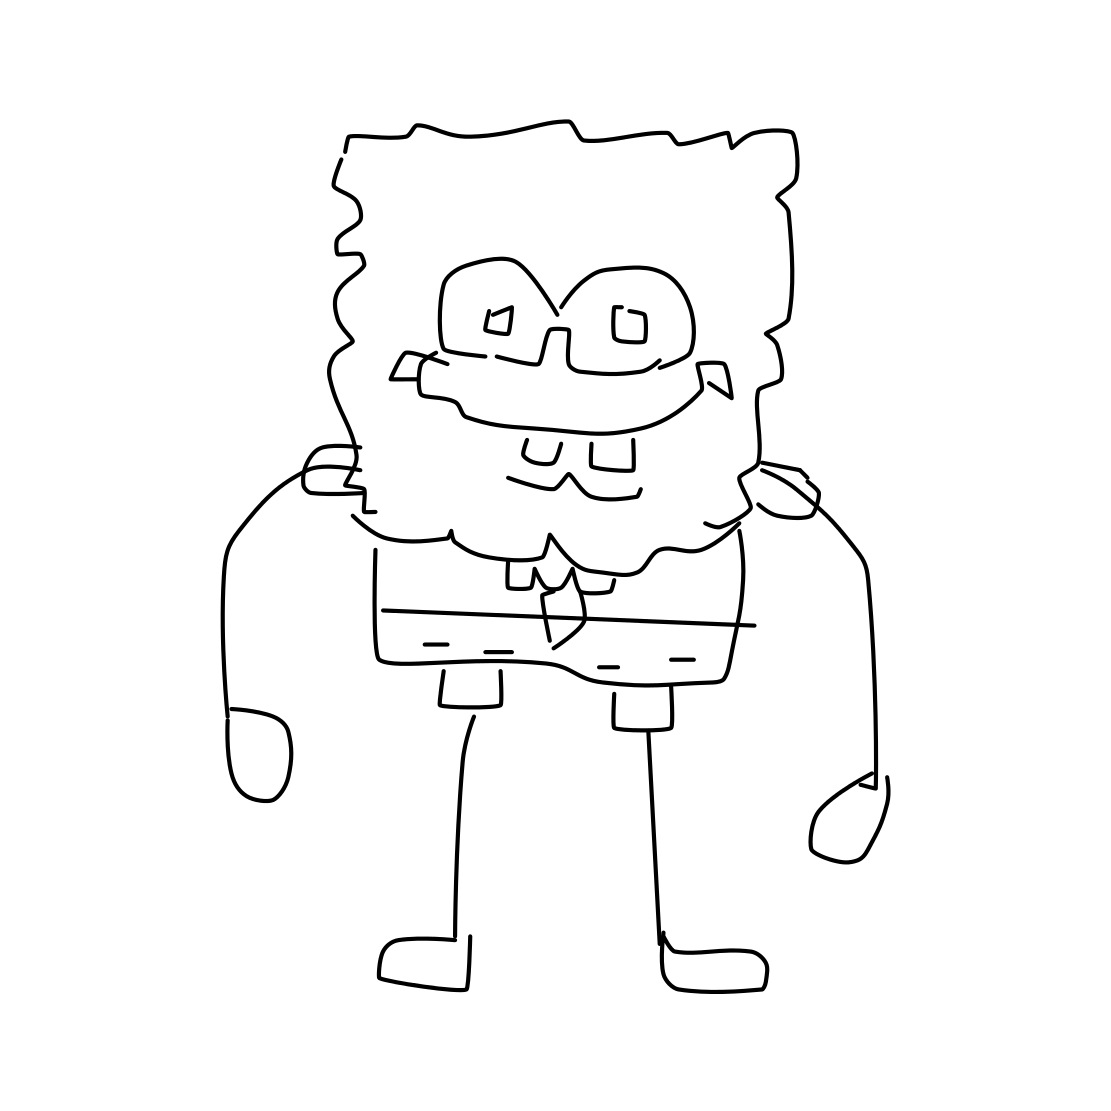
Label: sponge bob